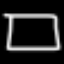
Label: square